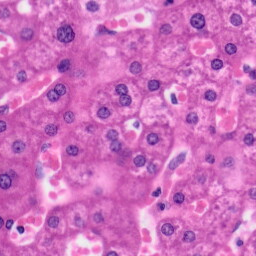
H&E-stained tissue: Liver